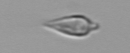
Label: Oxytoxum